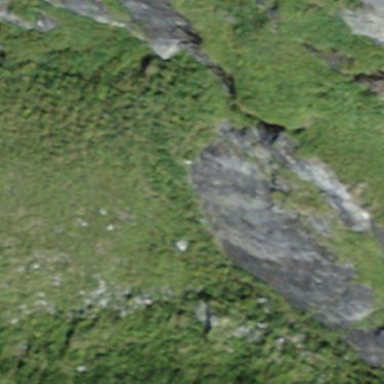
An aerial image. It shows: Landscape dominated by bare rock.